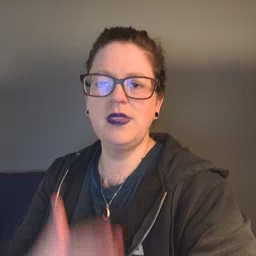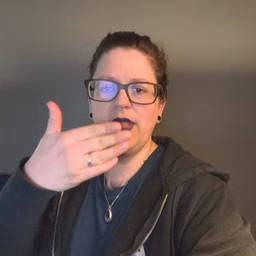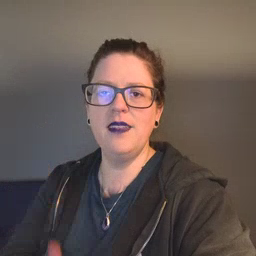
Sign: flag